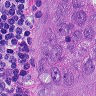
Metastatic tissue present: yes